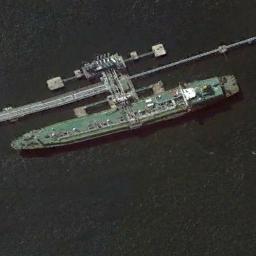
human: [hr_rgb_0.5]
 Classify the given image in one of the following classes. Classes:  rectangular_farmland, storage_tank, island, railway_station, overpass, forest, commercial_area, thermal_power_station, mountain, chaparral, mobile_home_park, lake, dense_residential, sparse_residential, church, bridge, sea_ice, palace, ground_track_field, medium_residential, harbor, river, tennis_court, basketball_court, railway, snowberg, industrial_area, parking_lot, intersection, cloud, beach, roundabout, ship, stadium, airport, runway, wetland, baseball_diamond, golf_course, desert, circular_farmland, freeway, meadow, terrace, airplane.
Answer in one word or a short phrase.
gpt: ship